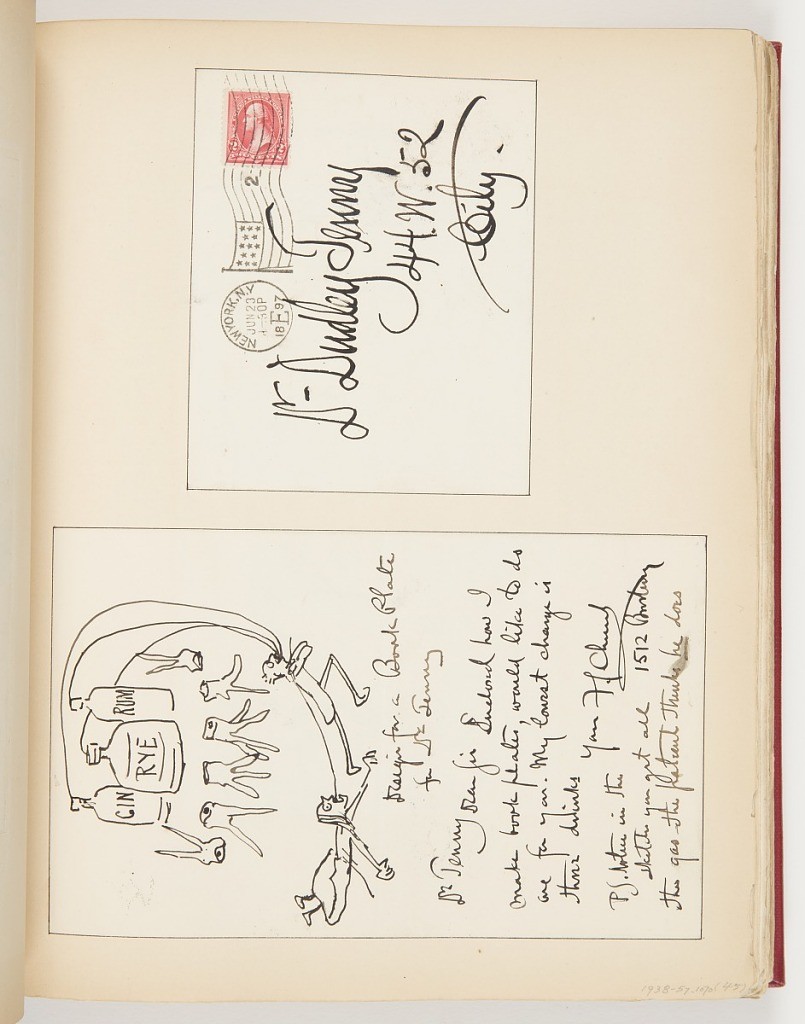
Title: Letter to Dr. Dudley Tenney
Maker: Frederick Stuart Church, American, 1842–1924
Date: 1897
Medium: Pen and black ink on paper
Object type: Ephemera
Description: Above, envelope addressed to Dr. Dudley Tenney, 44 W. 52, City. Below, illustrated letter with two figures drinking through long straws from bottles labeled gin, rye, and rum; extracted teeth.